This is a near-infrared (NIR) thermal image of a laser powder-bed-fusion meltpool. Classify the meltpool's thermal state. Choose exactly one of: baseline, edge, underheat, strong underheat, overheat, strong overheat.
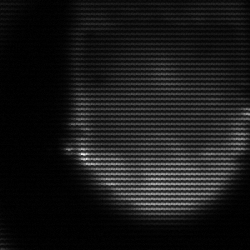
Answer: edge